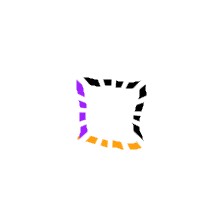
Shape: square